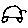
Label: car